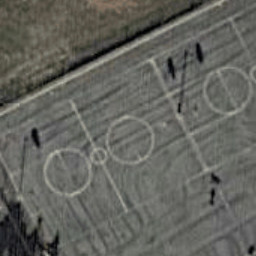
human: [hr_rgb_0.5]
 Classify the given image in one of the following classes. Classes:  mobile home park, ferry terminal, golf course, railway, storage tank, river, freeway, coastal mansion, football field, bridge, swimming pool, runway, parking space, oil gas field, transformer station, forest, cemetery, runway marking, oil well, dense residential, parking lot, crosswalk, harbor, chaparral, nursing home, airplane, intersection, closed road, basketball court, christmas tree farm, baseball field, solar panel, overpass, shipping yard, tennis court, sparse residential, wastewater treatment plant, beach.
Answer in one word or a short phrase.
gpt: basketball court